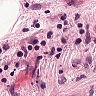
Metastatic tissue present: no